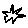
Label: star